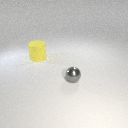
large yellow rubber cylinder behind small gray metal sphere